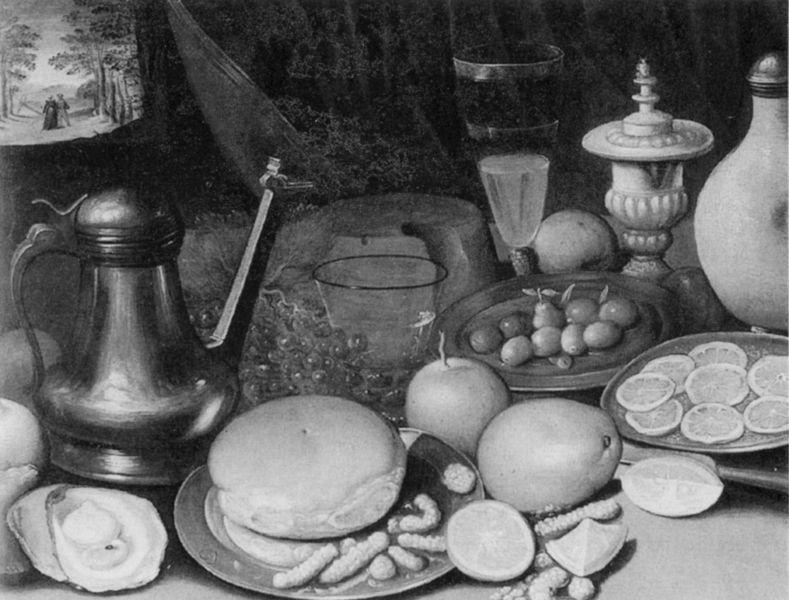
Titel: Mahl des Reichen
Künstler: Hieronymus Francken d. J.
Institution: Privatsammlung
Schlagwörter: baum, dunkel, gemälde, mann, schatten, wasser, weiß, bäume, frauen, landschaft, menschen, ausschnitt, fenster, getränk, glas, grau, hell, hintergrund, licht, männer, orange, schwarz, tisch, ausblick, obst, schirm, weg, flasche, getränke, gläser, trinken, barock, falten, messer, teller, bild, niederlande, vorhang, öl, horizont, natur, pfad, kelch, paar, pflanzen, perlen, früchte, kanne, keramik, mais, schalen, stilleben, stillleben, trauben, apfel, äpfel, düster, berge, modern, allee, rand, matt, ölgemälde, people, white, essen, tafel, wein, black, gray, grey, olive, table, tea, kaffee, detail, glanz, brot, metall, tee, foto, fotografie, oben, birne, griff, becher, kirschen, melone, birnen, vanitas, pärchen, gefäß, zinn, zinnteller, porzellan, links, scheiben, drapiert, weinglas, geschirr, schnitt, schwarz weiss, wine, speisen, mahlzeit, gedeck, gedeckt, gebäck, weintrauben, sektglas, schneiden, apple, food, fruit, tree, würste, durchsichtig, water, trees, baroque, muschel, austern, käse, muscheln, pokal, prunkstillleben, zitrone, raupen, bild im bild, drawing, vorhand, goldrand, glasses, sketch, zitronen, kannen, glass, pair, deckelpokal, auster, pflaumen, still life, brötchen, feast, glasbecher, pampelmuse, oliven, zitronenscheiben, lebensmittel, pencil, gedeckter tisch, viertel, zinnkanne, vessel, meneto mori, forrest, grapes, aufgeschnitten, bäme, dekoriert, erdnüsse, felten, horizton, karave, krümmel, lebensmitte, montierung, oranf, pockal, porzellanflasche, scheben, weingläser, cups, teapot, dish, contrast, würmer, plate, pitcher, drink, can, meal, chalice, kettle, bread, supper, mess, symbolic, black&white, rolls, pears, wine glass, oranges, jugs, stil life, lemon, maden, stillebn, pickle, spread, lemons, zitronenscheibene, pare, carafe, pickles